Field crop: maize
Growth stage: 1
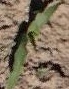
Species: maize